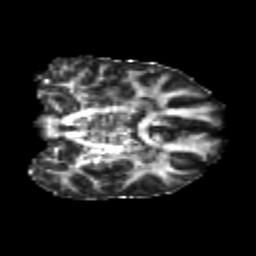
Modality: FA
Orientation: coronal
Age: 25
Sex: female
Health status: healthy
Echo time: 0.074 s